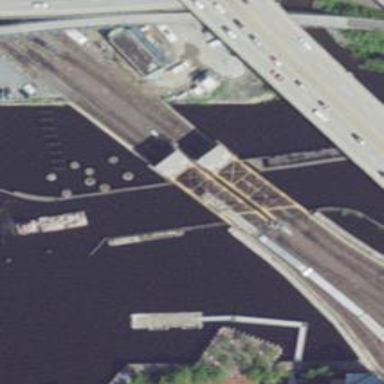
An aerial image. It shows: Bridge supported by pivot pier.